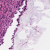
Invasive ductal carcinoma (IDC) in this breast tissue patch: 0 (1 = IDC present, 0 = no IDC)